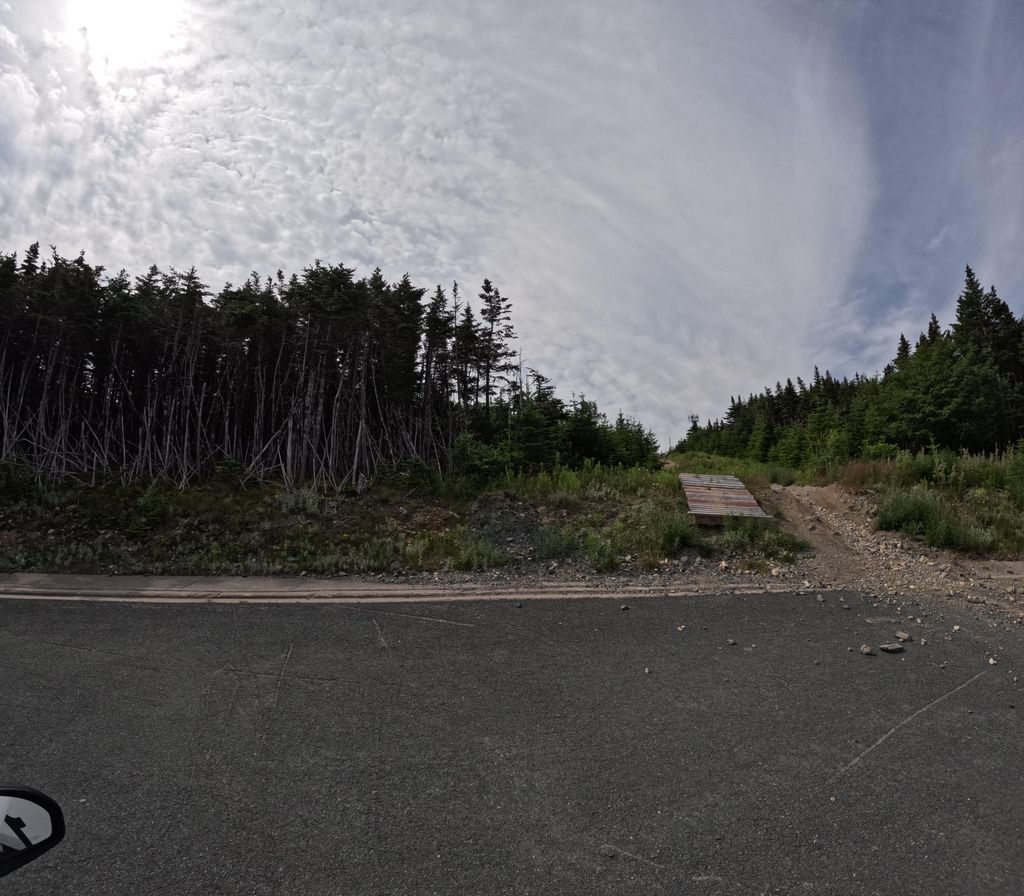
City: st_johns